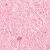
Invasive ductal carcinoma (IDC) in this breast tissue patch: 0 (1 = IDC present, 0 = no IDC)